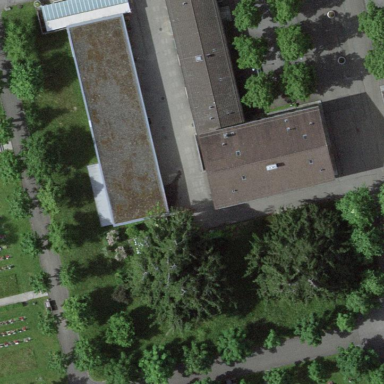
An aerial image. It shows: Sector in the cemetery.